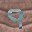
Label: 9